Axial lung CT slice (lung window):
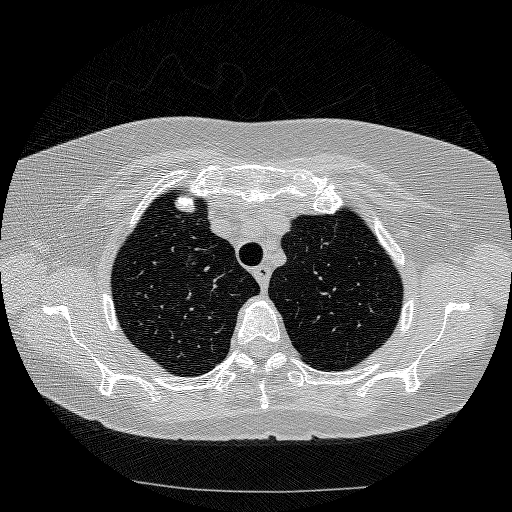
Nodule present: no